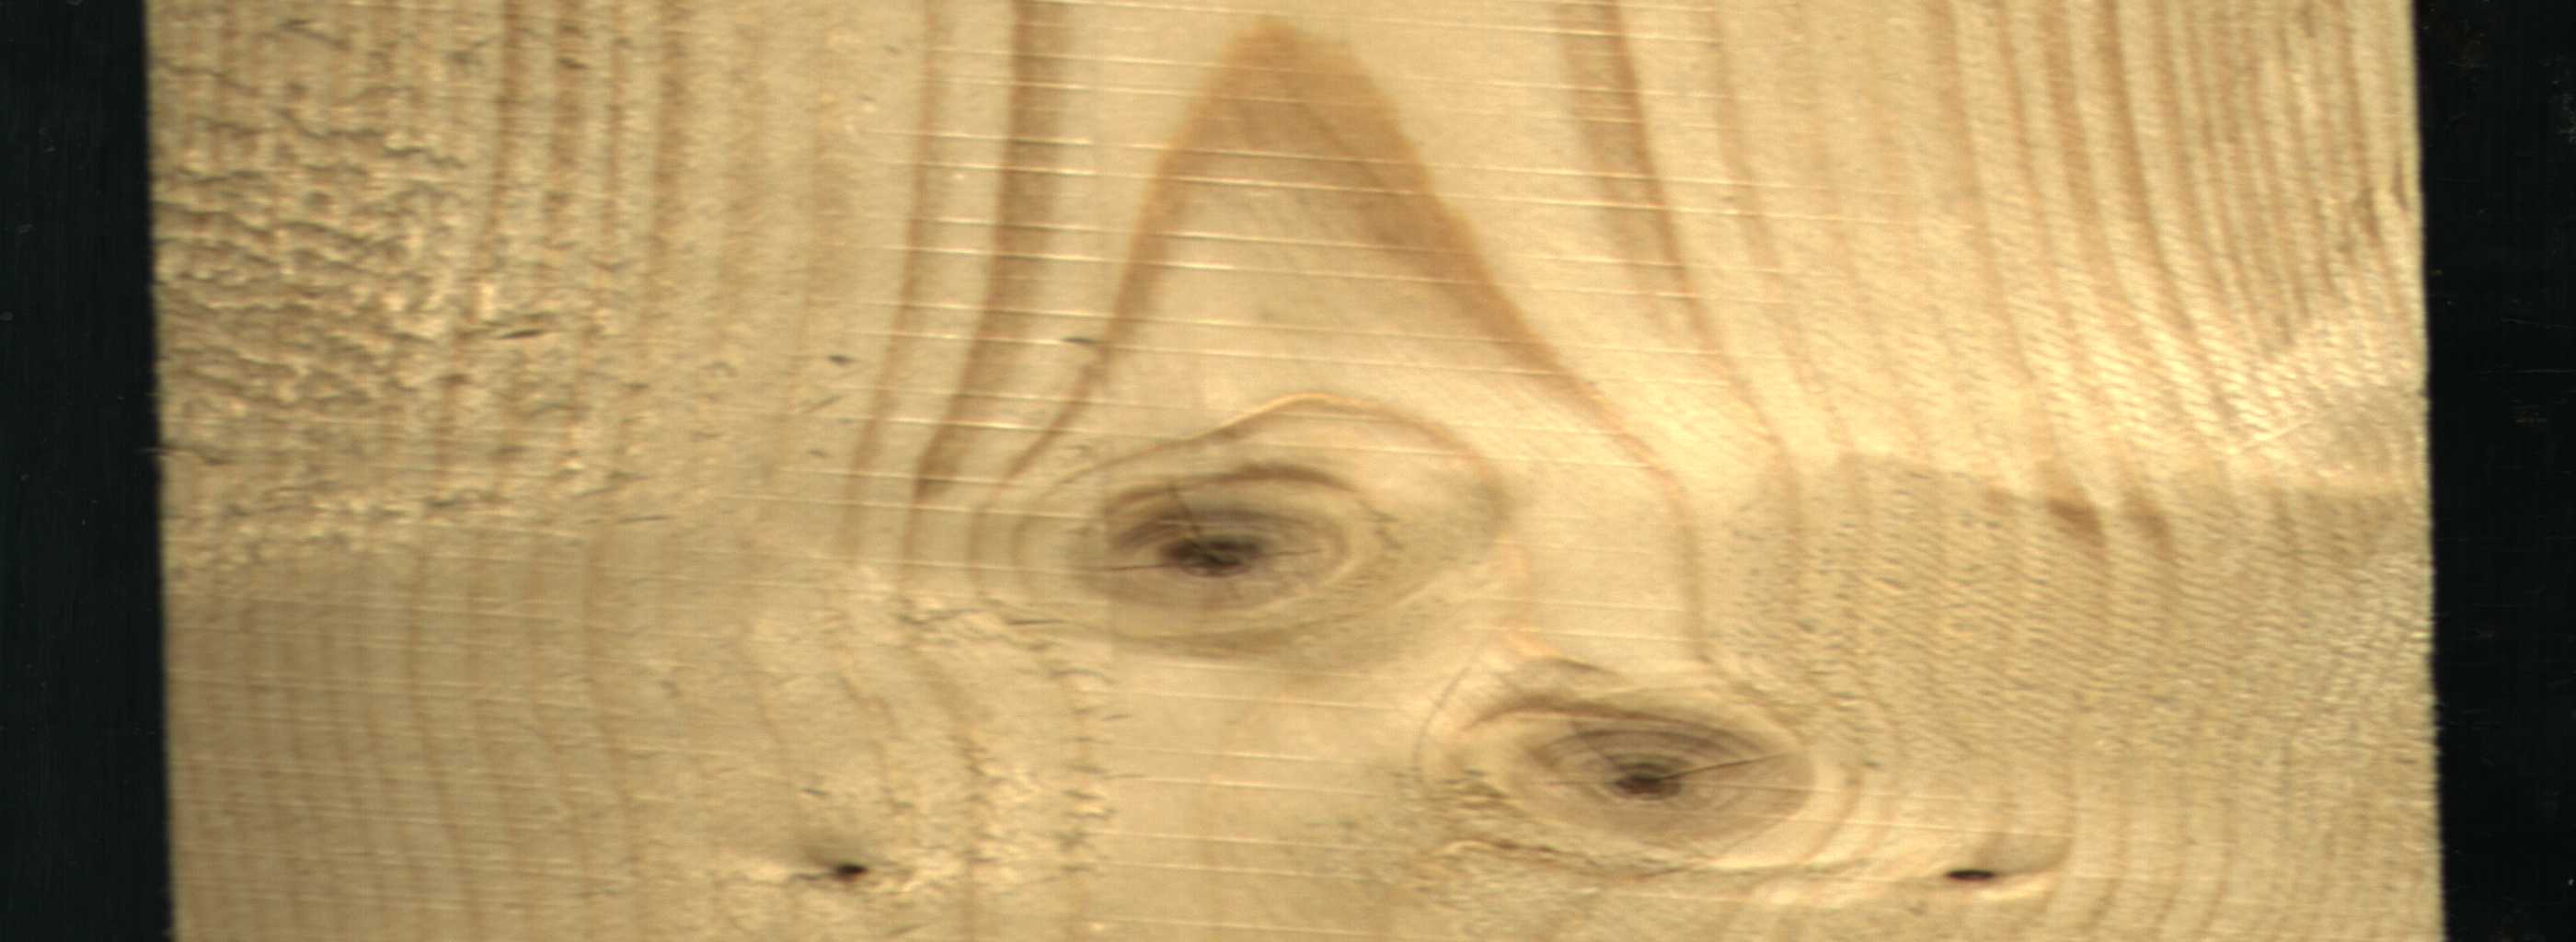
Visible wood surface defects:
knot_with_crack
knot_with_crack
Dead_Knot
Live_Knot